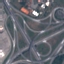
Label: Highway